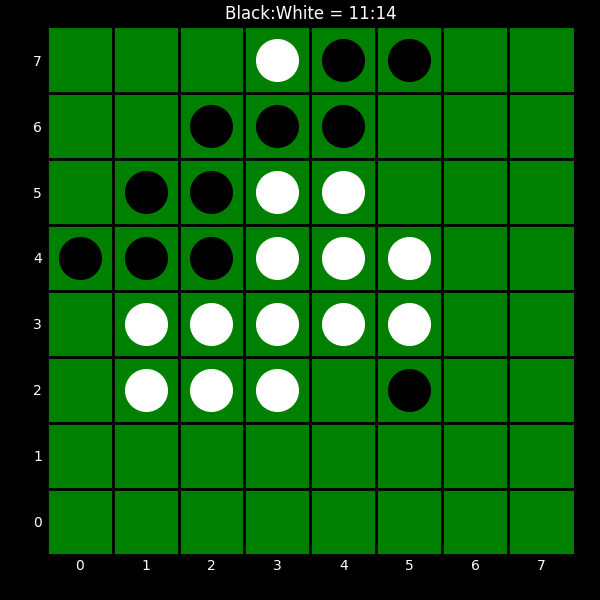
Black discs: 11
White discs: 14